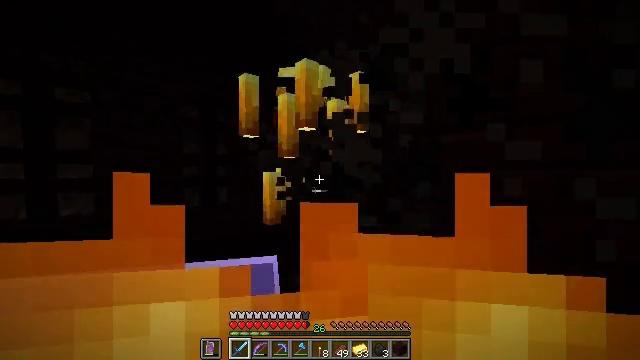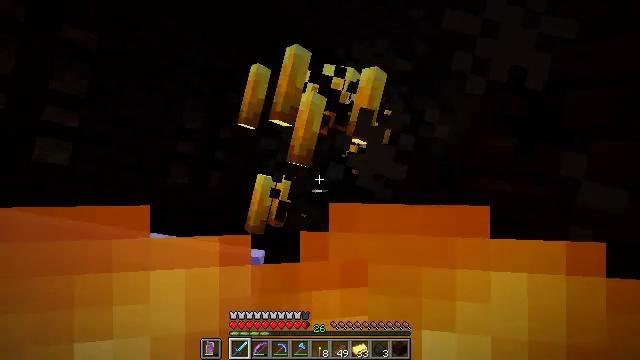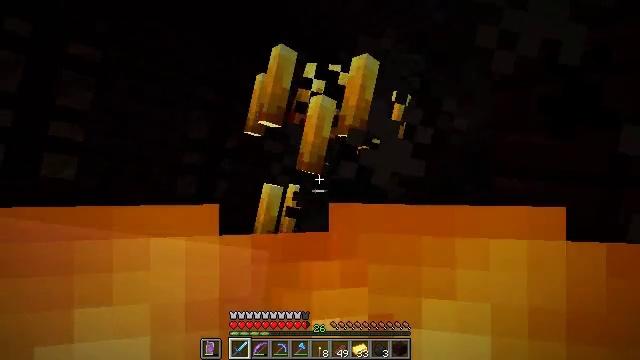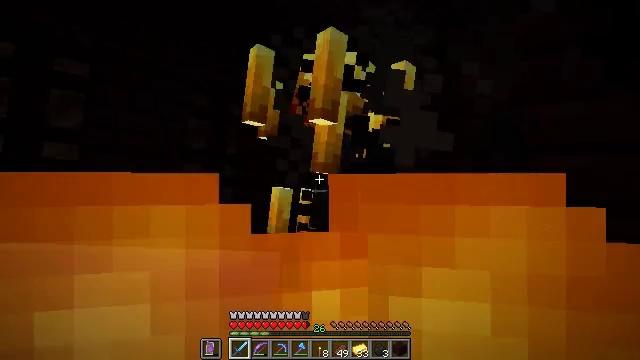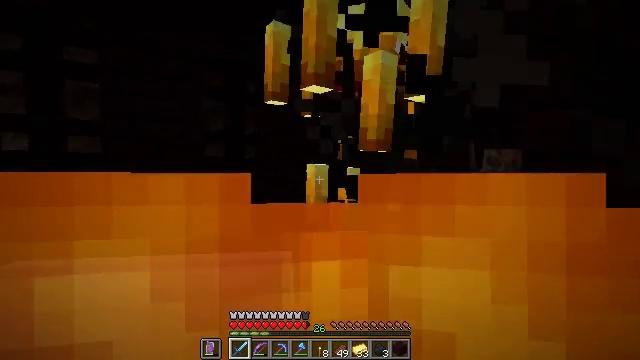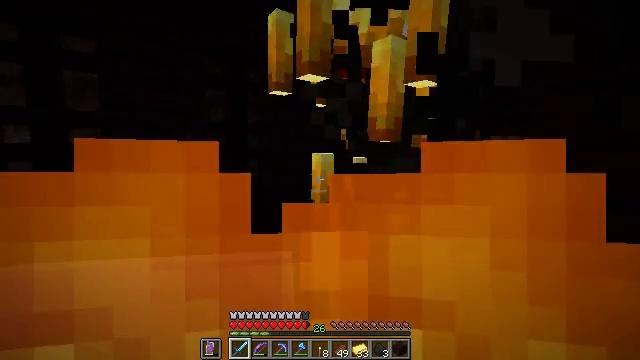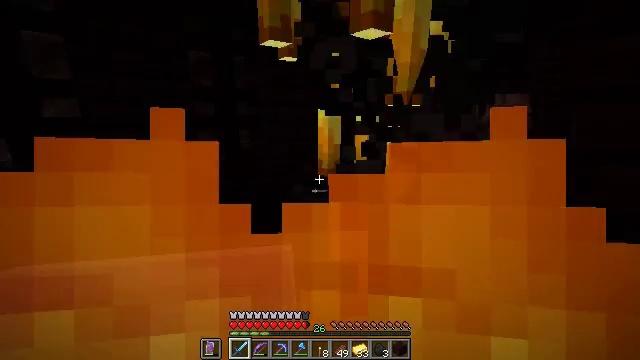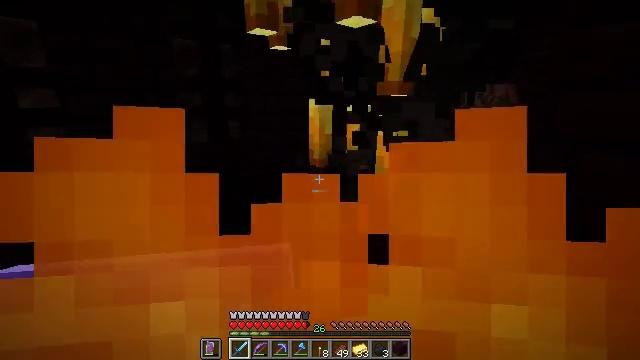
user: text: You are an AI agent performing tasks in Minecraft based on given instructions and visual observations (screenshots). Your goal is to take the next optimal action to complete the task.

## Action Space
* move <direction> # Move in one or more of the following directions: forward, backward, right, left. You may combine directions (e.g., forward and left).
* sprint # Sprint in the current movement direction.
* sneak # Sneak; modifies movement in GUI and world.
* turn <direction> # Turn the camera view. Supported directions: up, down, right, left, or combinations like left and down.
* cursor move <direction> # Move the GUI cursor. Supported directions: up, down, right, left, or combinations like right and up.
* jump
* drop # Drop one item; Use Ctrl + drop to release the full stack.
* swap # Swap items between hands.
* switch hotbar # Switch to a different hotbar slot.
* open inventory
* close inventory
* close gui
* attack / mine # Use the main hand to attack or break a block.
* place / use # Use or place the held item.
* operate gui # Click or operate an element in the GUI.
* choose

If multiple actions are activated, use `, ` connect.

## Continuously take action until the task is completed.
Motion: motion action
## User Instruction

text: Hunt a blaze.
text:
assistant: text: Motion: move forward, turn up
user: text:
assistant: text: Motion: move forward, turn left and up
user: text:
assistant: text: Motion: move forward and move left, attack / mine
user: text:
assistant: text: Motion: move forward and move left, turn left and down, attack / mine
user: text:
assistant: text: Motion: turn down, attack / mine
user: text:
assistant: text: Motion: turn right and down, attack / mine
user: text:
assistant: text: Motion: move back, turn right and down, attack / mine
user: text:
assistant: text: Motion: attack / mine